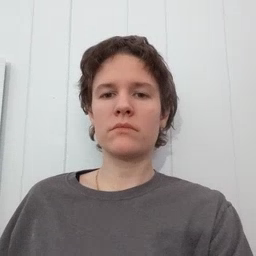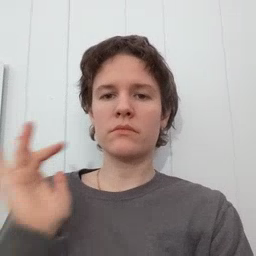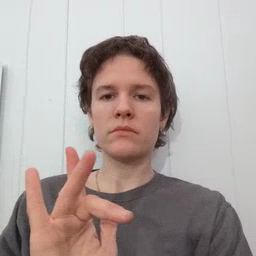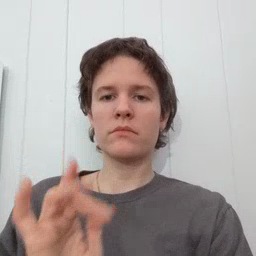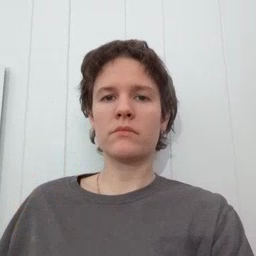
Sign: touch